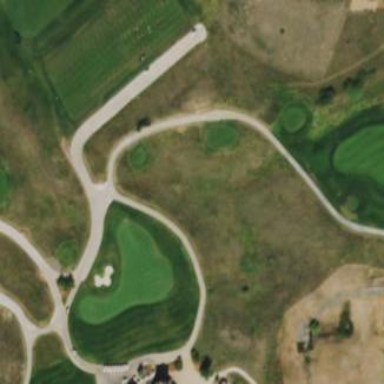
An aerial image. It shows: Rough grassy area used for golf.